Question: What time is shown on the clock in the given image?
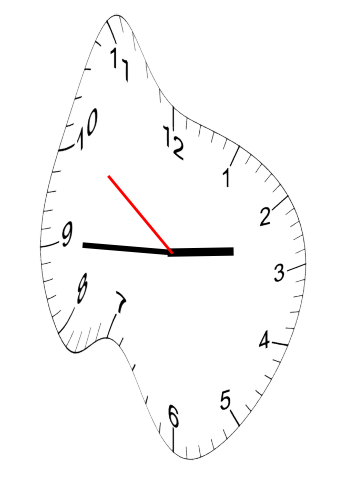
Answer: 02:44:51